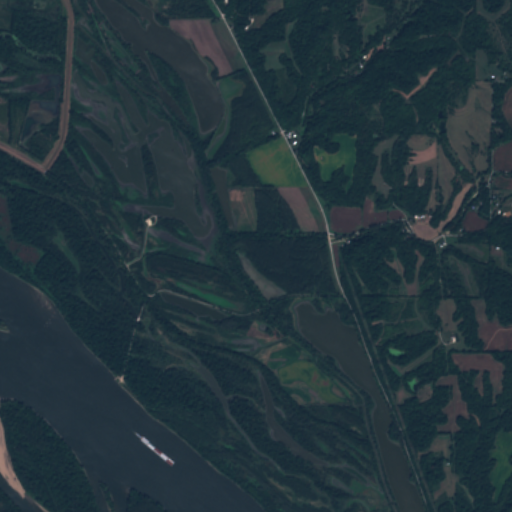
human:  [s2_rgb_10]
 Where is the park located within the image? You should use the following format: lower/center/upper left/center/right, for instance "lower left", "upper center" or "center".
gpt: The park is located in the center right of the image.
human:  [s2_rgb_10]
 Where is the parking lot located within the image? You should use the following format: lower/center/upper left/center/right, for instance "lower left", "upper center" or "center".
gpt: There is no parking lot in the image.